Interaction volume radius: 5 \u00c5
Interaction volume height: 30 \u00c5
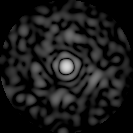
Disorder parameter: 0.8494